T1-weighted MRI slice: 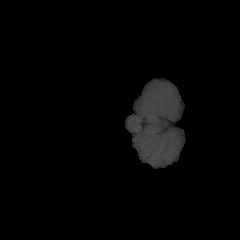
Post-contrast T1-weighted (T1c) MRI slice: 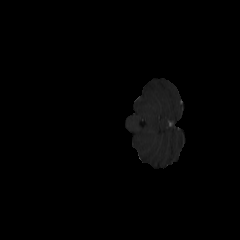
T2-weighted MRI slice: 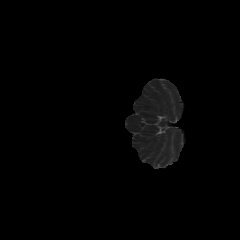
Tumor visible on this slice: no